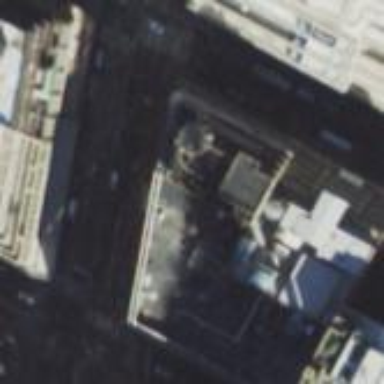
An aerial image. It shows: Building with flat concrete roof.